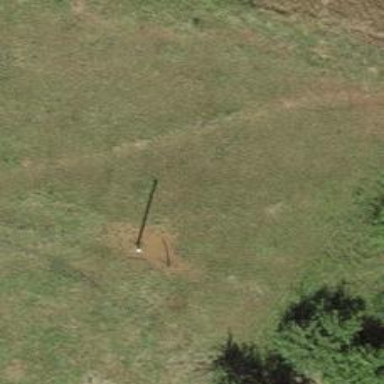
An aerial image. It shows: Minor power line.